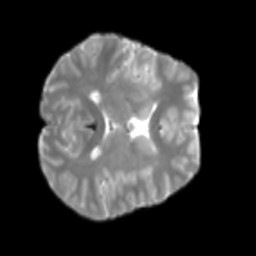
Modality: T2w
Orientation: axial
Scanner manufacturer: siemens
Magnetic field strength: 3 T
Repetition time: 4 s
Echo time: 0.0594 s